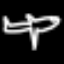
Label: airplane